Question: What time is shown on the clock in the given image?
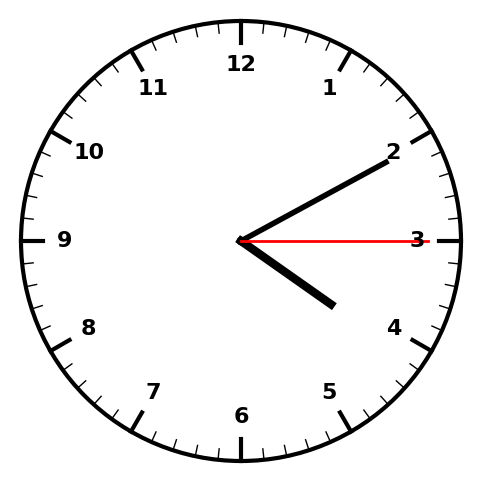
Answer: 04:10:15